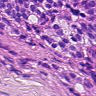
Metastatic tissue present: yes